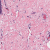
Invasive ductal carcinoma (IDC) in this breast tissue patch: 0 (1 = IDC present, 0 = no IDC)